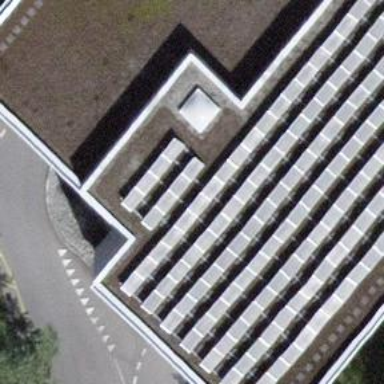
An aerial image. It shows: Charging station.